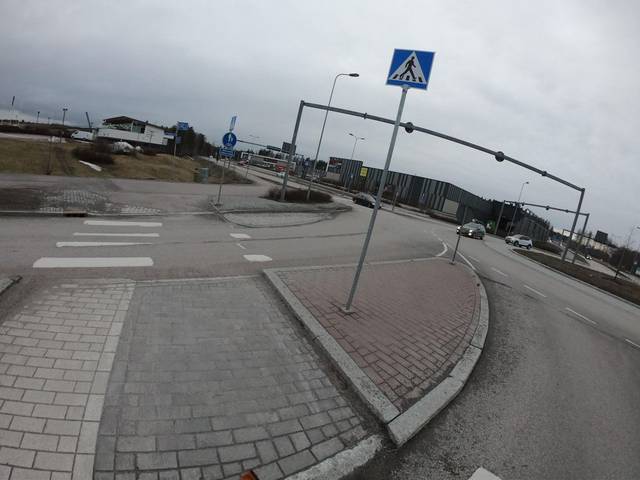
Region: Finland
Coordinates: 60.201, 24.788